Question: In my Symfony project I'm trying to provide a "save as template"-button for an embedded Form. The embedded form contains dynamic embedded forms itself.
Example:

The user should be able to save the template without saving the whole form. So i'm going to use AJAX to achieve this (as I already did, for the dynamic add-behavior).
The actual problem is that Symfony names the form in dependence on the parent form, e.g.
'''
<input name="Project[Workflow][1][name]" />
'''
But the template isn't related to "Project" at all. On the other hand, this naming format is required later, when saving the whole form.
Sending the whole form to the server might be a solution, but I think it's a bad practice / overkill / waste of bandwidth.
Is there a common way how to do this?
If not, do you have a basic approach in mind?
Regards,
Uli
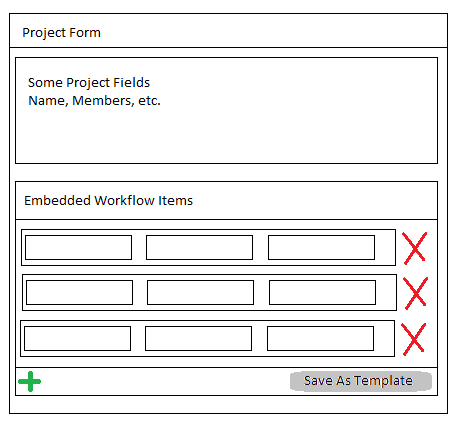
Answer: symfony 'sfForms' take 2 'array's on the 'bind' method, you don't really need to take them from the request.
since you have several 'WorkflowForm's there is a loop involved!
'''
$formData = $request->getParameter('Project'); // you could do Project['Workflow'] except for symfony 1.4
foreach ($formData['Workflow'] as $embeddedData)
{
$formFiles = $request->getFiles('Project');
$embeddedFiles = $formFiles['Workflow'];
$form = new WorkflowForm();
$form->bind($embeddedData, $embeddedFiles);
if ($form->isValid())
{
// do your thing
// ...
$form->save();
}
}
'''
then you process each form as you would usually do on '// do your thing'